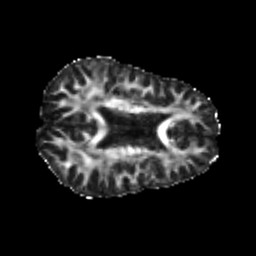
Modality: FA
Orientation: axial
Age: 21
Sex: male
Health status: healthy
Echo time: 0.074 s